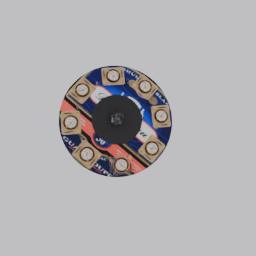
Label: furniture